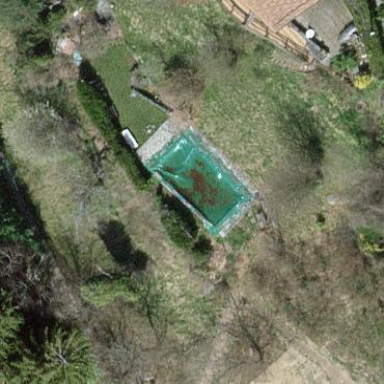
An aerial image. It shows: Outdoor swimming pool in leisure land area. The swimming pool is for personal use.